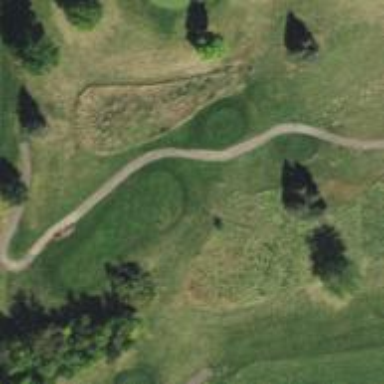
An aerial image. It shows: Service road with grade1 track surface. It resembles golf cart path.